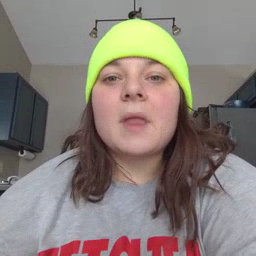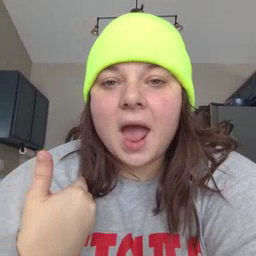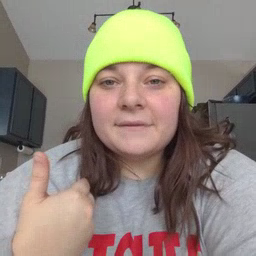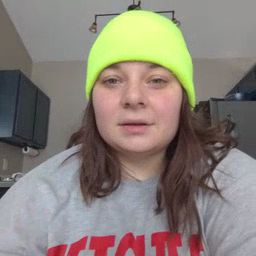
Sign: have